Question: I'm trying to use an local delegate instance when mapping route against its handler, namely a function that returns 'IActionResult', like a regular 'Action' defined in a 'Controller'.
Here is how I have tried:
'''
using System.Globalization;
using System.Threading.Tasks;
using Microsoft.AspNetCore.Builder;
using Microsoft.AspNetCore.Hosting;
using Microsoft.AspNetCore.Http;
using Microsoft.AspNetCore.Localization;
using Microsoft.AspNetCore.Mvc;
using Microsoft.AspNetCore.Mvc.Abstractions;
using Microsoft.AspNetCore.Mvc.Infrastructure;
using Microsoft.AspNetCore.Routing;
using Microsoft.Extensions.Configuration;
using Microsoft.Extensions.DependencyInjection;
using Microsoft.Extensions.Hosting;
public class Startup
{
public Startup(IConfiguration configuration)
{
Configuration = configuration;
}
public IConfiguration Configuration { get; }
public void ConfigureServices(IServiceCollection services)
{
services.AddRazorPages();
services.AddLocalization(options => options.ResourcesPath = "Resources");
services.AddMvcCore();
}
public void Configure(IApplicationBuilder app, IWebHostEnvironment env)
{
if (env.IsDevelopment())
{
app.UseDeveloperExceptionPage();
}
else
{
app.UseExceptionHandler("/Error");
}
var supportedCultures = new[]
{
new CultureInfo("en-US"),
new CultureInfo("zh-CN"),
new CultureInfo("ja-JP"),
};
app.UseRequestLocalization(new RequestLocalizationOptions
{
DefaultRequestCulture = new RequestCulture("en-US"),
SupportedCultures = supportedCultures,
SupportedUICultures = supportedCultures
});
app.UseStaticFiles();
app.UseRouting();
app.UseAuthorization();
RouteHandler actionA = () => new ContentResult {Content = "Hello A!"};
ContentRouteHandler actionB = () => new ContentResult {Content = "Hello B!"};
app.UseEndpoints(endpoints =>
{
endpoints.Map("HelloA", context => WriteActionResult(context, actionA()));
endpoints.Map("HelloB", context => WriteActionResult(context, actionB()));
});
}
public static Task WriteActionResult<TResult>(HttpContext context, TResult result) where TResult : IActionResult
{
var executor = context.RequestServices.GetRequiredService<IActionResultExecutor<TResult>>();
var routeData = context.GetRouteData() ?? new RouteData();
var actionContext = new ActionContext(context, routeData, new ActionDescriptor());
return executor.ExecuteAsync(actionContext, result);
}
public delegate IActionResult RouteHandler();
public delegate ContentResult ContentRouteHandler();
}
'''
The core part is
'''
RouteHandler actionA = () => new ContentResult {Content = "Hello A!"};
ContentRouteHandler actionB = () => new ContentResult {Content = "Hello B!"};
app.UseEndpoints(endpoints =>
{
endpoints.Map("HelloA", context => WriteActionResult(context, actionA()));
endpoints.Map("HelloB", context => WriteActionResult(context, actionB()));
});
'''
Then in the browser, the response to request 'http://localhost:59716/HelloA':
An error occured when executing 'context.RequestServices.GetRequiredService<IActionResultExecutor<TResult>>();' in 'WriteActionResult<TResult>()':
> InvalidOperationException: No service for type 'Microsoft.AspNetCore.Mvc.Infrastructure.IActionResultExecutor'1[Microsoft.AspNetCore.Mvc.IActionResult]' has been registered.
But the response to request 'http://localhost:59716/HelloB' is normal:

I have read the source of how 'IActionResultExecutor' is registered <URL>'.
But I failed to understand why it failed to handle a delegate instance of type 'delegate IActionResult RouteHandler()' while it succeeded for 'delegate ContentResult ContentRouteHandler()'.
My question is how to solve this problem?
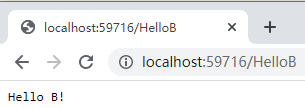
Answer: The solution is to use 'dynamic':
Before:
'''
RouteHandler actionA =
() => new ContentResult {Content = "Hello A!"};
'''
After:
'''
Func<dynamic> actionA =
() => new ContentResult {Content = "Hello A!"};
'''
Result:

At runtime, 'Func<dynamic>' will be resolved to the actual type 'Func<ContentResult>', so the return type of 'actionA()' will be 'ContentResult' and can be consumed later by 'IActionResultExecutor<ContentResult>', which has already been registered.